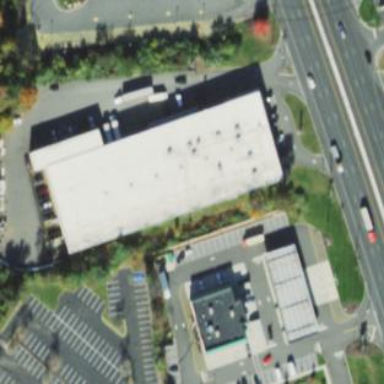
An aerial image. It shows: Building.